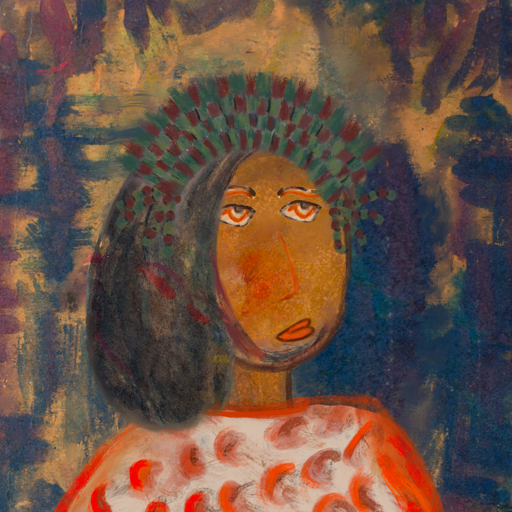
Background: InTheSun, Head And Neck Side: Pipe, Face Side: Experience, Bust: Rupkatha, Hair Side: Gypsy_Mother, Head Accessory: After_Raid_Crown, Second Necklace: Blank, Necklace: Blank, Baby: Blank